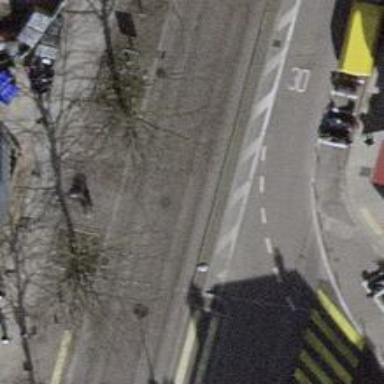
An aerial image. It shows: Tram crossing on the railway.